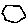
Label: hexagon